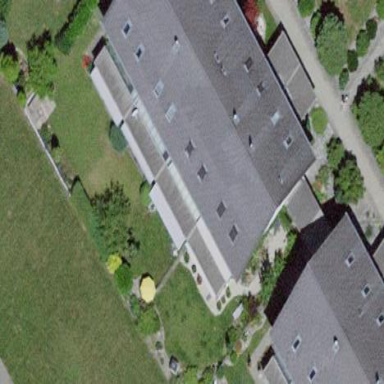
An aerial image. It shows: Terrace building.